Question:
The table I'm saving it as Approve=1, Pending=0, Rejected=2, and another row is ApprovalDeadlineDate. If the approval deadline date is expired(crosses today's date) then it should auto-update and publishing status should be approved that is '1'.
The query I'm using is below
'''
update Tbl_Documents set
PublishingStatus = case when Convert(nvarchar(20),cast(ApprovalDeadlinedate as date),105) < Convert(nvarchar(20),cast(SWITCHOFFSET(SYSDATETIMEOFFSET(), '+05:30') as date),105)
then '1' else '0' end
'''
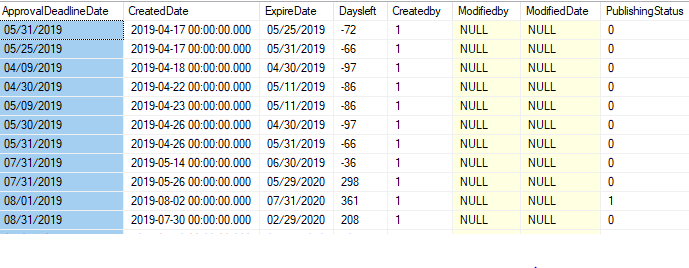
Answer: Try this.
'''
UPDATE Tbl_Documents SET PublishingStatus = '1'
WHERE CAST(ApprovalDeadlinedate AS DATE) < GETDATE()
AND PublishingStatus = '0'
'''